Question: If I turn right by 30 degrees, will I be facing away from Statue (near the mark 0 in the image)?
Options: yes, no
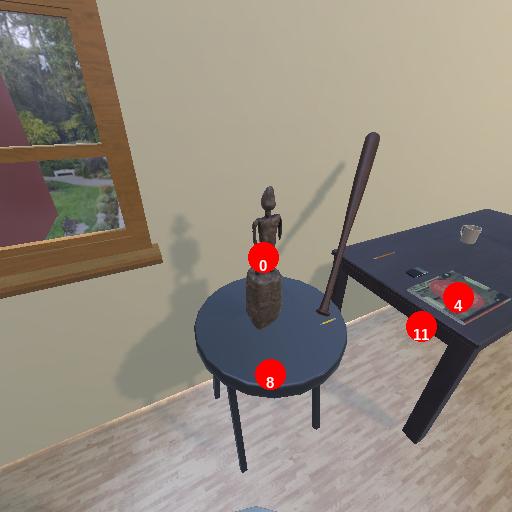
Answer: yes